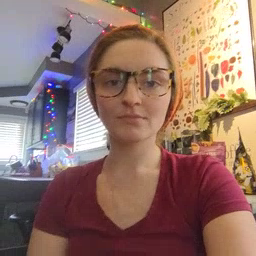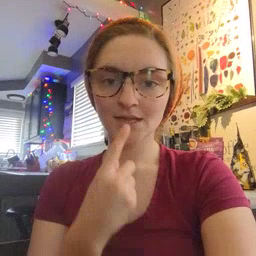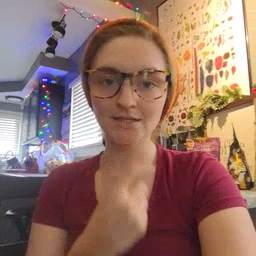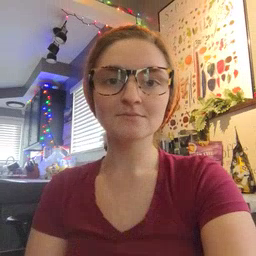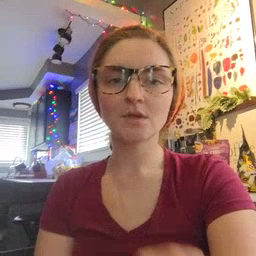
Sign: tongue